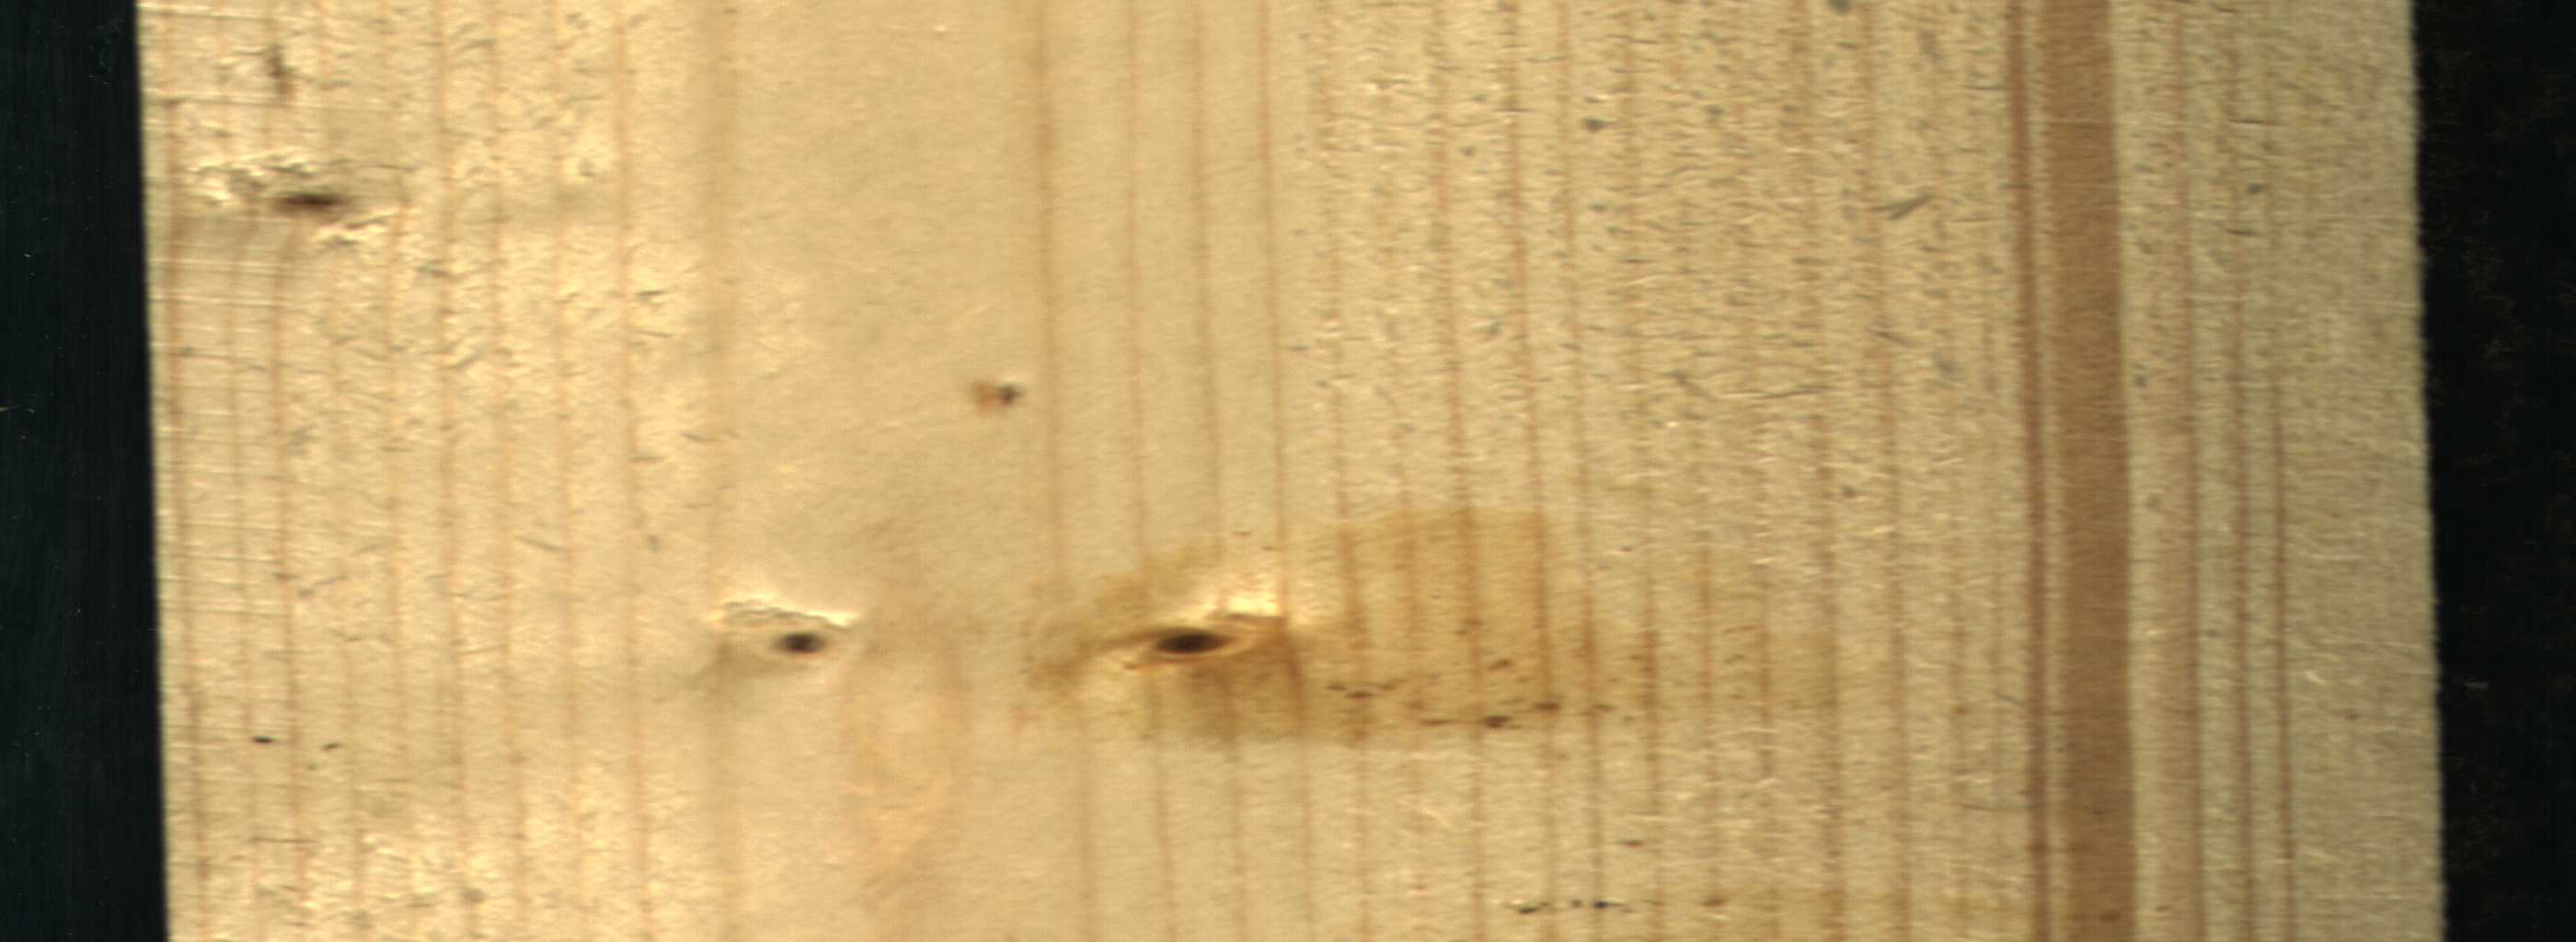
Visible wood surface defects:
Quartzity
Dead_Knot
Live_Knot
Live_Knot
Live_Knot